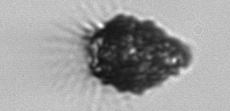
Label: Tintinnopsis